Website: bh-photo
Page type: cross-sells
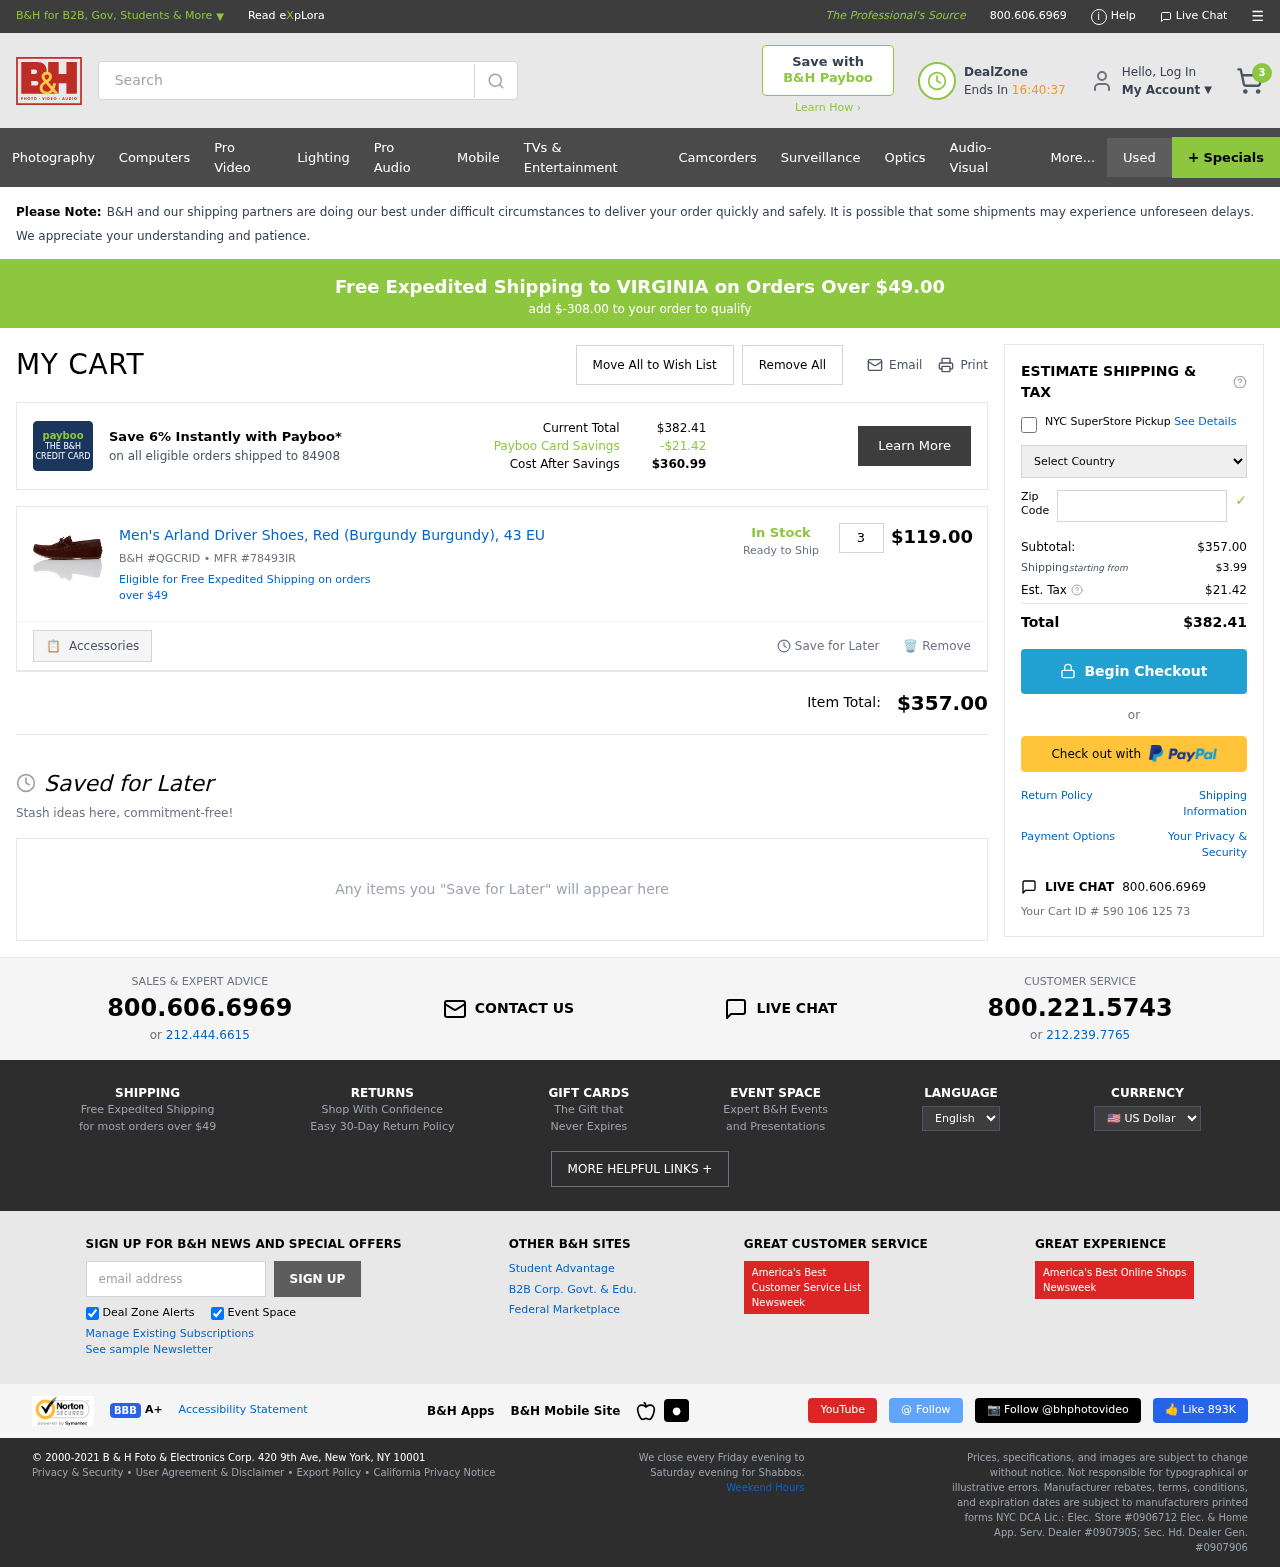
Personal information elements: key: PII_COUNTRY
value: United States
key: PII_POSTCODE
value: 84908
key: PII_STATE
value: VIRGINIA
Product elements: key: PRODUCT1_NAME
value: Men's Arland Driver Shoes, Red (Burgundy Burgundy), 43 EU
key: PRODUCT1_PRICE
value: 119
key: PRODUCT1_QUANTITY
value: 3
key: PRODUCT1_SKU
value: B&H #QGCRID
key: PRODUCT1_MFR
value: MFR #78493IR
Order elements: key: ORDER_NUM_ITEMS
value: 3
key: SHIPPING_THRESHOLD_REMAINING
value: $-308.00
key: ORDER_TOTAL
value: $382.41
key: ORDER_SUBTOTAL
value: $357.00
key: ORDER_SHIPPING_COST
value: $3.99
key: ORDER_TAX
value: $21.42
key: ORDER_ID
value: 590 106 125 73
Search elements: key: HEADER_SEARCH
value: Search
Other elements: key: PAYBOO_SAVINGS
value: -$21.42
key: COST_AFTER_SAVINGS
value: $360.99